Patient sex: F
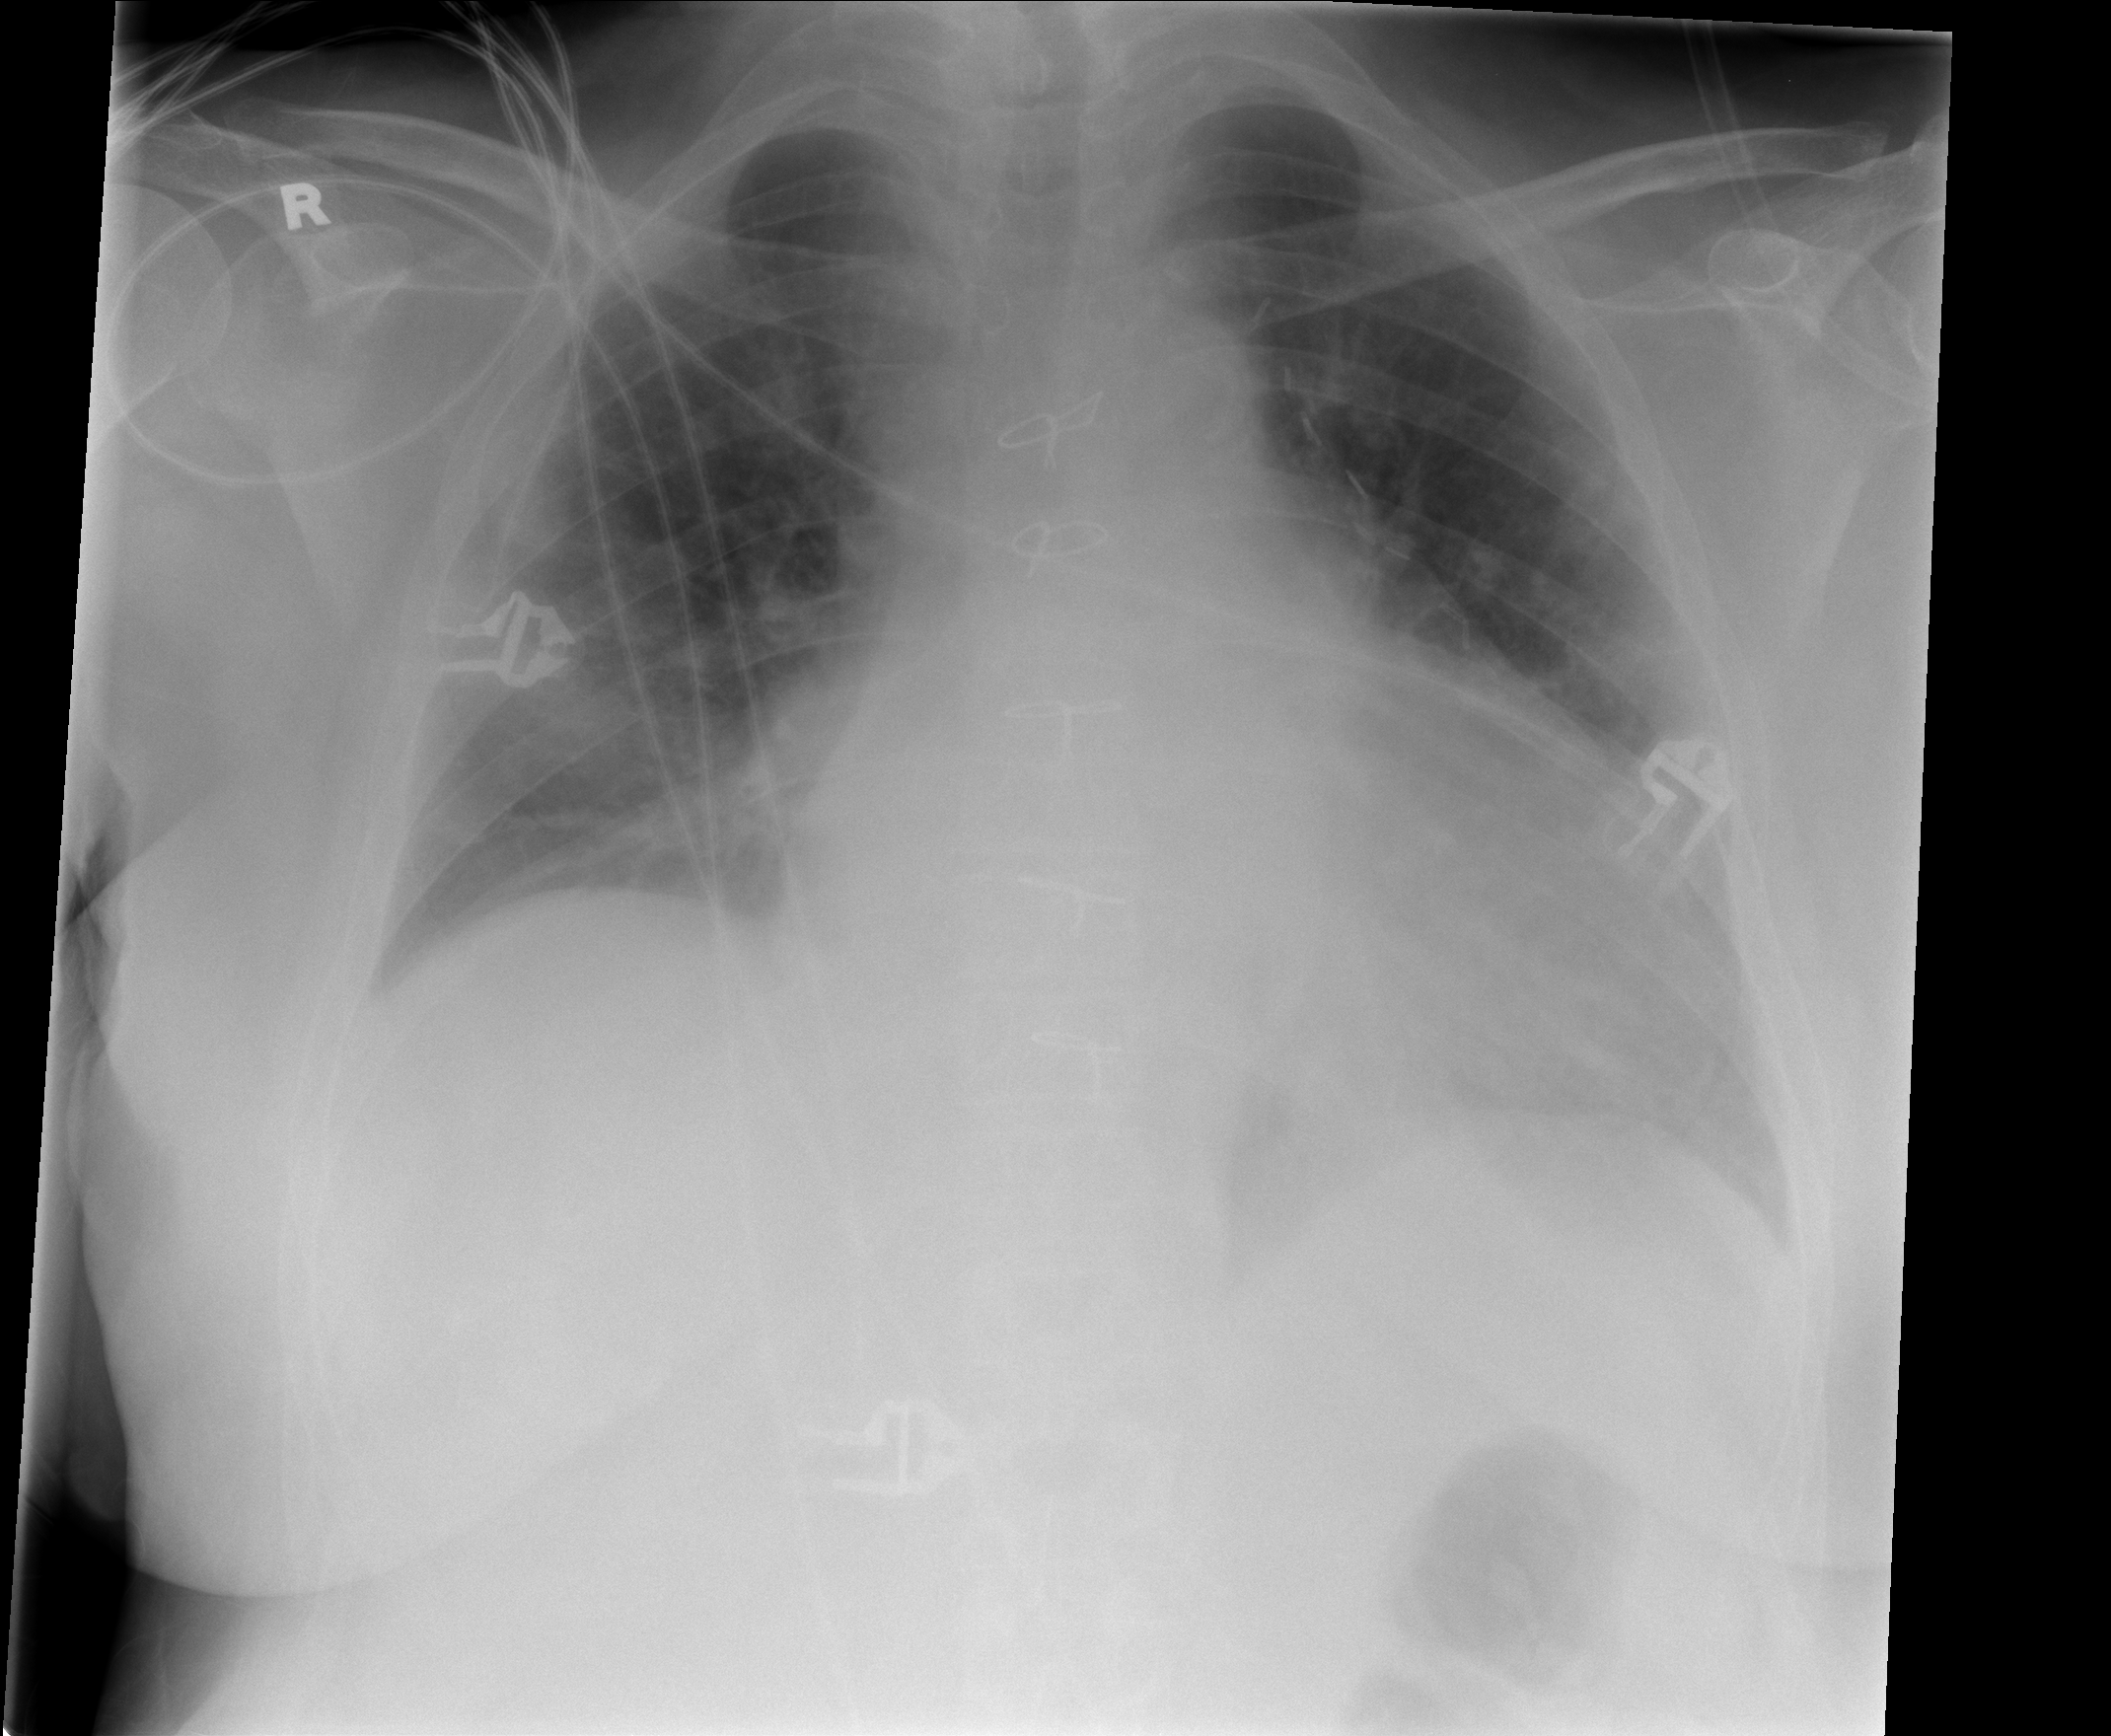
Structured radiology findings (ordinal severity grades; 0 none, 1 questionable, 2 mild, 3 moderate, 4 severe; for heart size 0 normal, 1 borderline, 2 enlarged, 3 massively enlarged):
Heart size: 2
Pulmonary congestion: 0
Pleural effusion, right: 0
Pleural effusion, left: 0
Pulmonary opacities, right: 0
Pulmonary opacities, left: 0
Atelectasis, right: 2
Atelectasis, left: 1